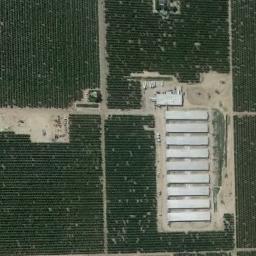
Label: rectangular_farmland